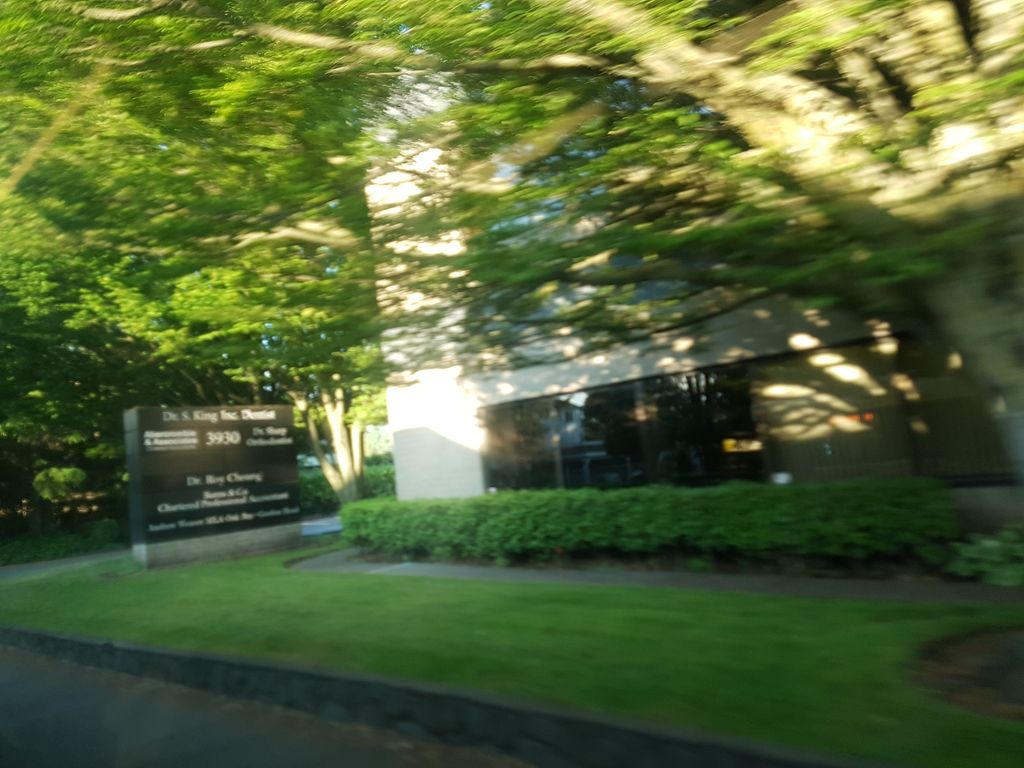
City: victoria